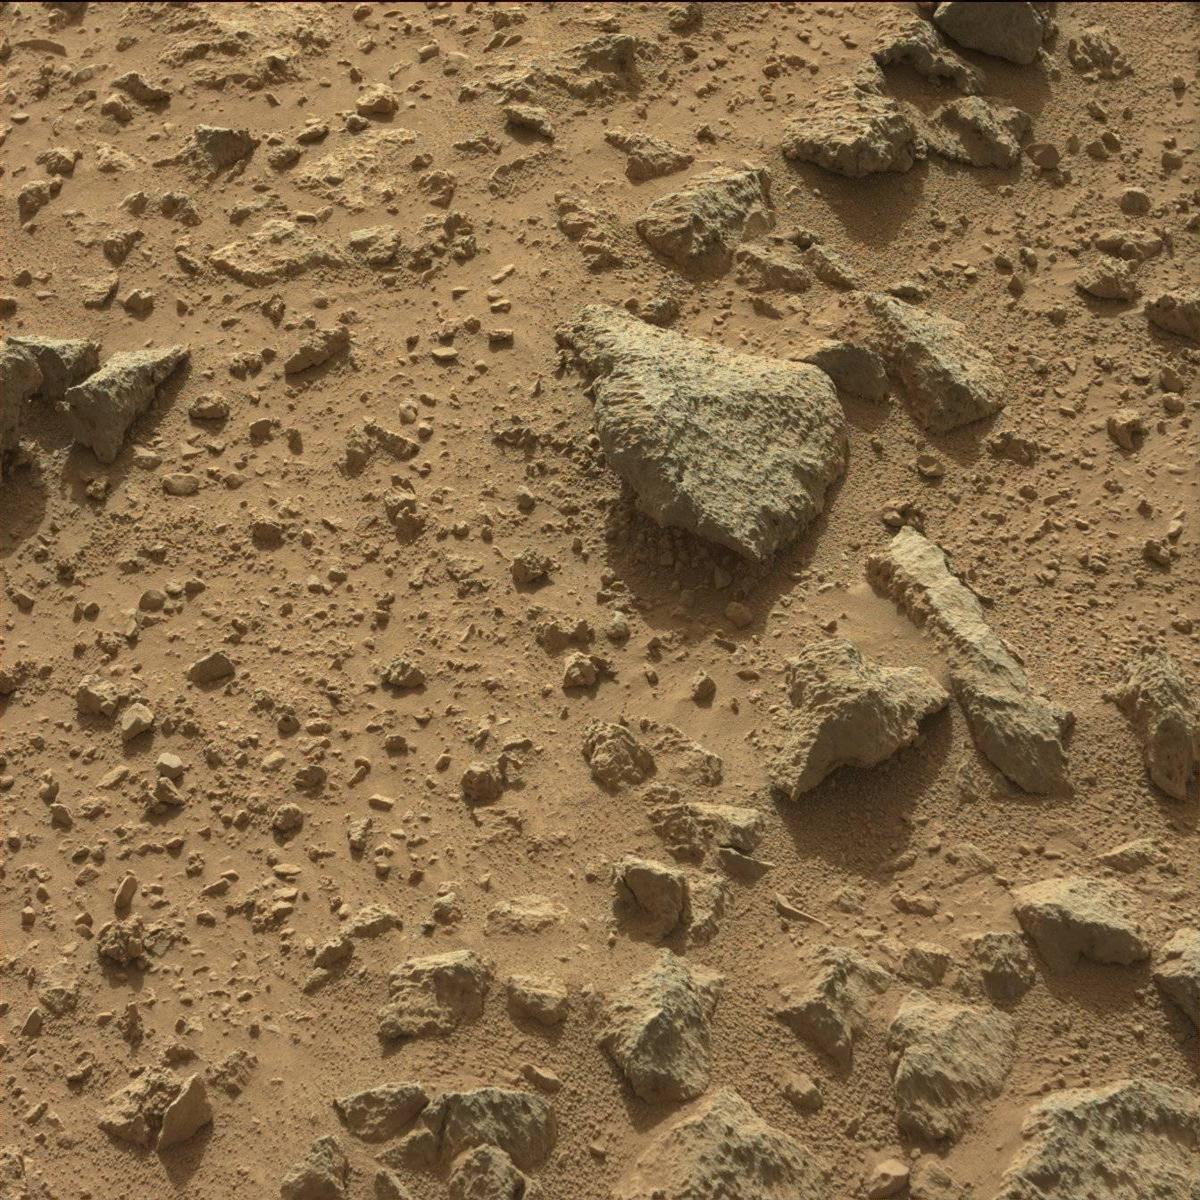
Terrain classes present: Bedrock, Rock, Sand / Soil